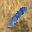
Label: 1